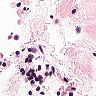
Metastatic tissue present: no